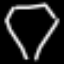
Label: diamond